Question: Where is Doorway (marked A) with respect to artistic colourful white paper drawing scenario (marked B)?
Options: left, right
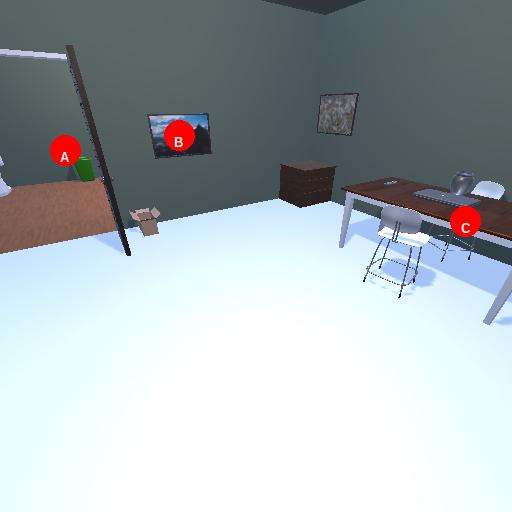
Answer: left